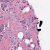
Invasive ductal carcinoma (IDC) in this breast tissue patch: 1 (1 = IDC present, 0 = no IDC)